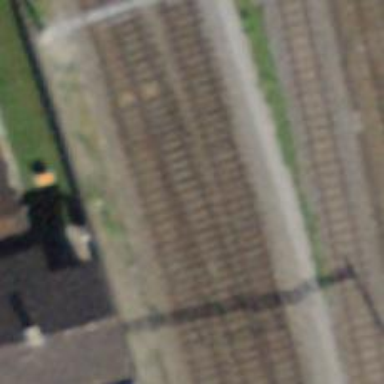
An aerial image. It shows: Rail siding with electrified tracks using contact line.